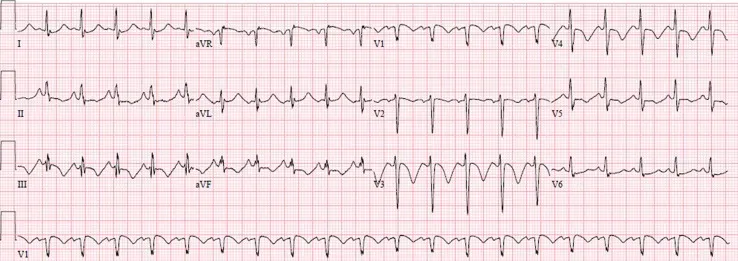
standard 12 leads ECG showing sinus rhythm tachycardia, signs of right atrial dilation and negative T waves in inferior and antero-septo-apical leads.
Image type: electrography (ekg)